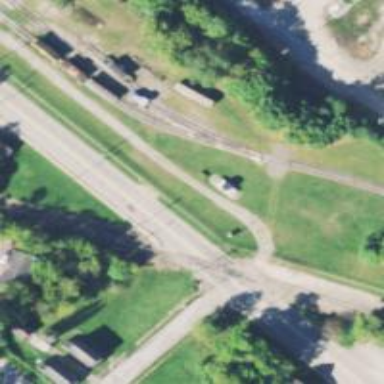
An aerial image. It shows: Railway crossing.